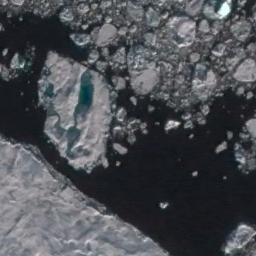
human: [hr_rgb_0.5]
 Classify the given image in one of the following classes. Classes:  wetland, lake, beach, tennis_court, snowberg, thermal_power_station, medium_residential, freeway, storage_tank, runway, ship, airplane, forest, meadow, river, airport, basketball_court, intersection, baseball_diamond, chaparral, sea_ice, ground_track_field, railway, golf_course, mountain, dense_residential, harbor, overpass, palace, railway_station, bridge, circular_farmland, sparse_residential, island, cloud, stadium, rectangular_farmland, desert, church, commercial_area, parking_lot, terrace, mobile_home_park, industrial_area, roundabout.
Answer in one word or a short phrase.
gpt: sea_ice